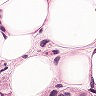
Metastatic tissue present: yes